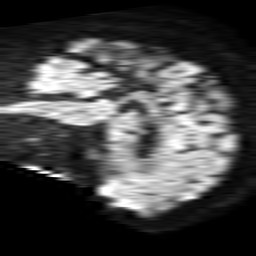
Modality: TRACE
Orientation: sagittal
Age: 44
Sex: male
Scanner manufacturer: philips
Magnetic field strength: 1.5 T
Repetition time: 4.6 s
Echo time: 0.08631 s